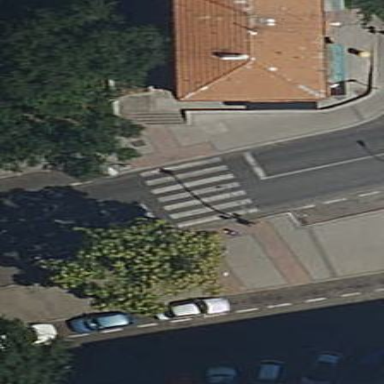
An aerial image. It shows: Pedestrian road.